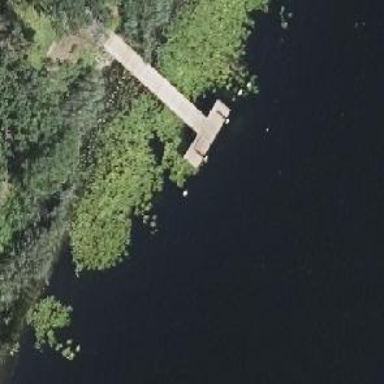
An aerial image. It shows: Man-made pier.